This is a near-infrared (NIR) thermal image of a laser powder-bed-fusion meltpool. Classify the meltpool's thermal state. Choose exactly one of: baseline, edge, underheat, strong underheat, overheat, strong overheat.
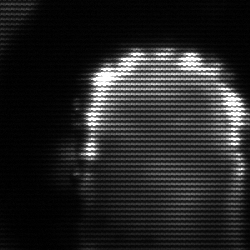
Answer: baseline